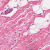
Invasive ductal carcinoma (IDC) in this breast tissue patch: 0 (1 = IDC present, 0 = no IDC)